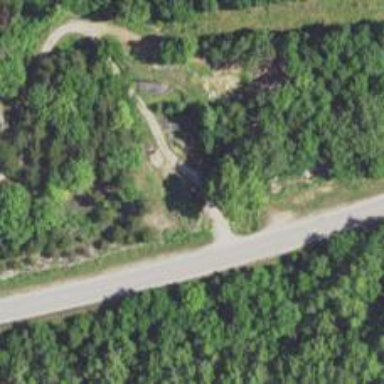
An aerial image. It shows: Historic arch memorial.